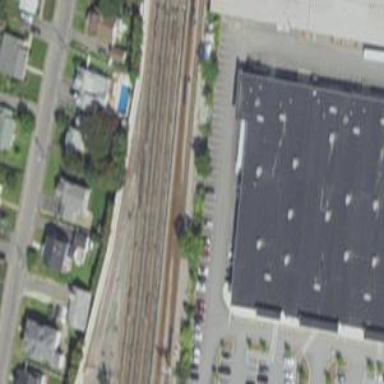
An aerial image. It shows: Electrified rail service yard.